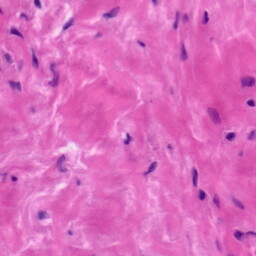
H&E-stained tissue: Tonsil